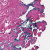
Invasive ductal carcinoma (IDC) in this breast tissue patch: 0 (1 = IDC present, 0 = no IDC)